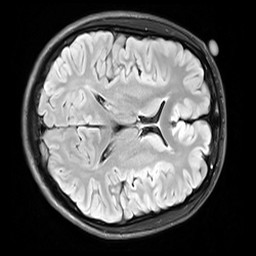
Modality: FLAIR
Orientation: axial
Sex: male
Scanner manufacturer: siemens
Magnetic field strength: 3 T
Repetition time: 10 s
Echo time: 0.09 s